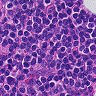
Metastatic tissue present: no